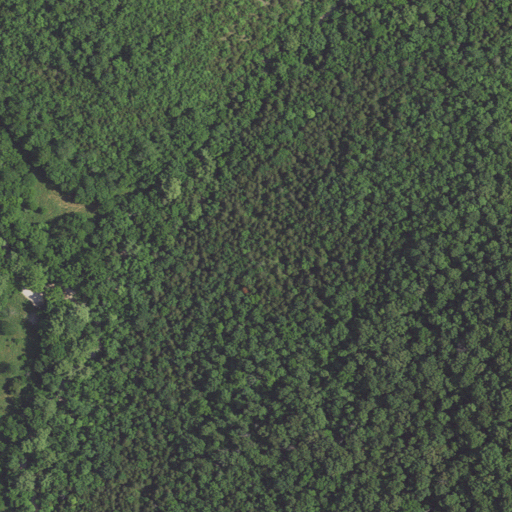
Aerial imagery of valley in Missouri named Log Cabin Hollow containing deciduous forest, mixed forest, and evergreen forest